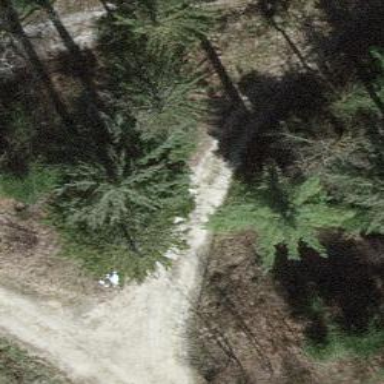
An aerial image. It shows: Gravel track with grade 2 tracktype.